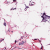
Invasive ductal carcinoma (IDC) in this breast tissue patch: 0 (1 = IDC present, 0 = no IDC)